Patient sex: M
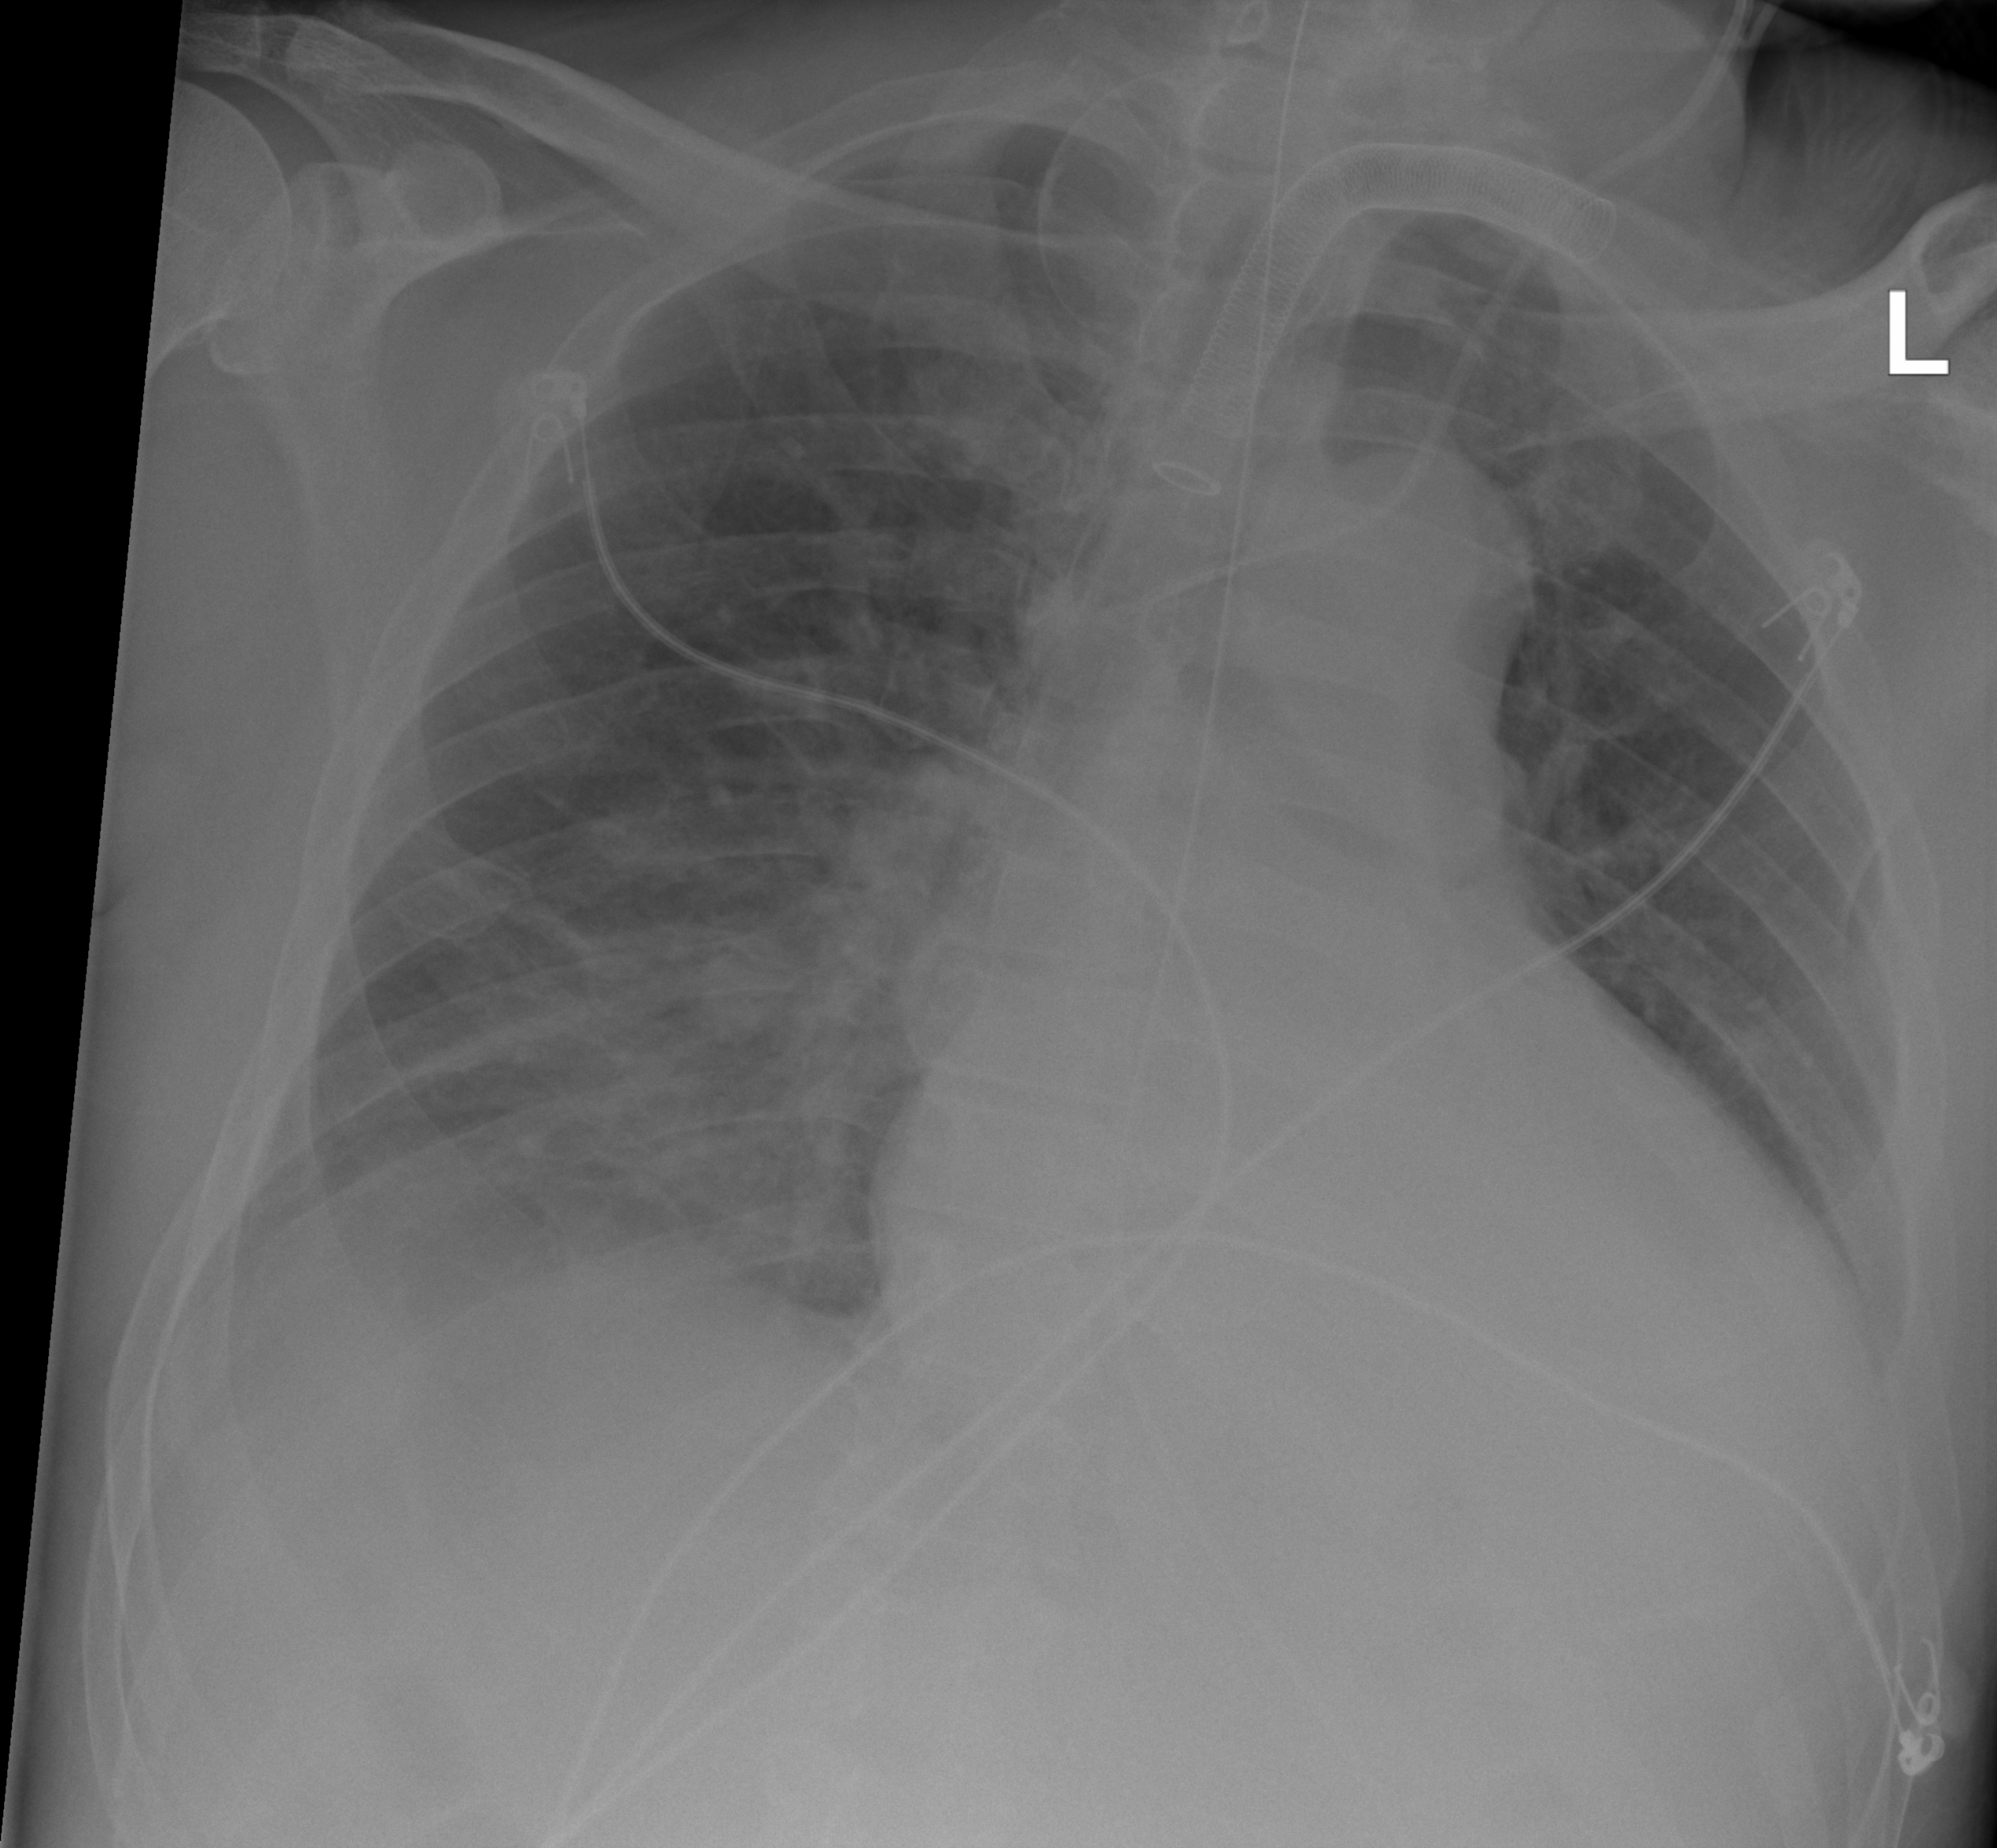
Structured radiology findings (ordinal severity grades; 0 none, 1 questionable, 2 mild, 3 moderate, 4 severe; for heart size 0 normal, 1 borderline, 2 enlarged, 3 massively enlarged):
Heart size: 3
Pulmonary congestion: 2
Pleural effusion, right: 2
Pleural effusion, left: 2
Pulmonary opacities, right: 2
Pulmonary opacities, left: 0
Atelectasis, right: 2
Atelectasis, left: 0